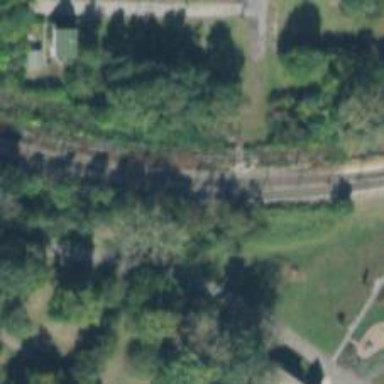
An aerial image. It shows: Light rail railway with electrified contact line running along embankment.